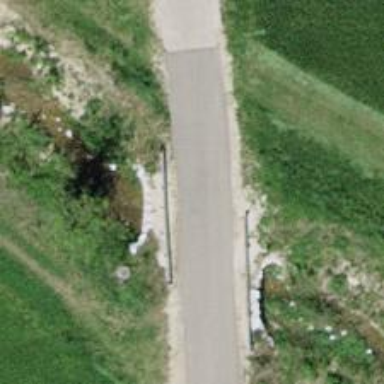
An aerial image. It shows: Unclassified road crossing concrete bridge in agricultural area.